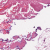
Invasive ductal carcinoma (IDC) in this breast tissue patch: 0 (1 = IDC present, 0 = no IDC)